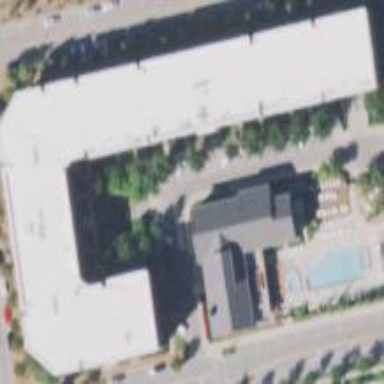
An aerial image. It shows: Commercial building.